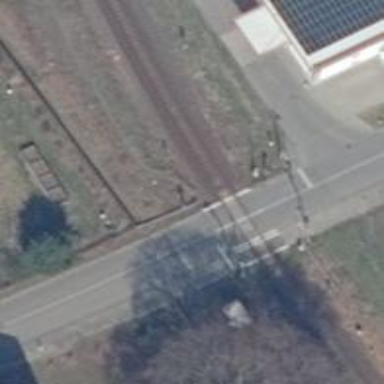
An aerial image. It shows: Railway level crossing.